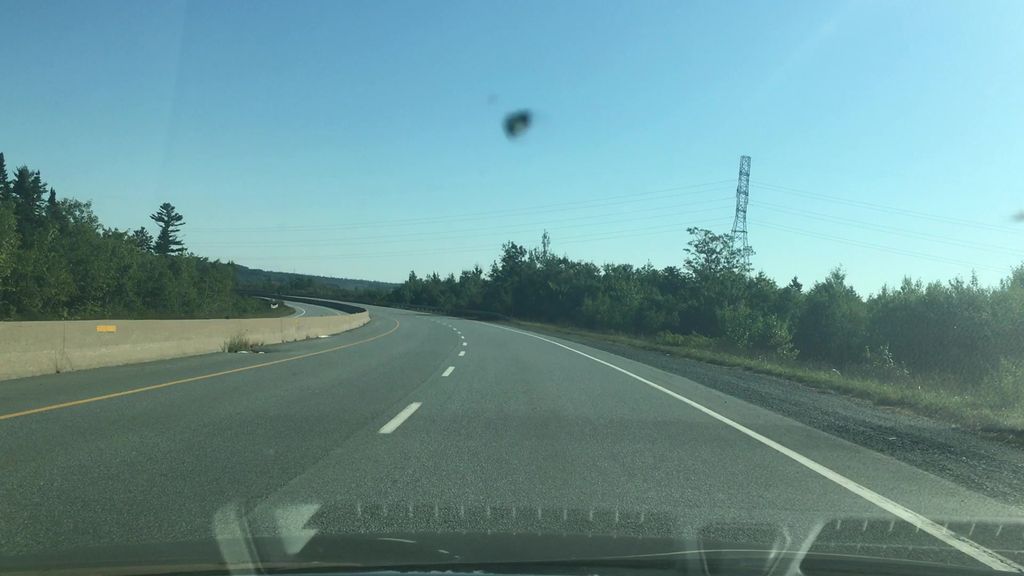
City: halifax